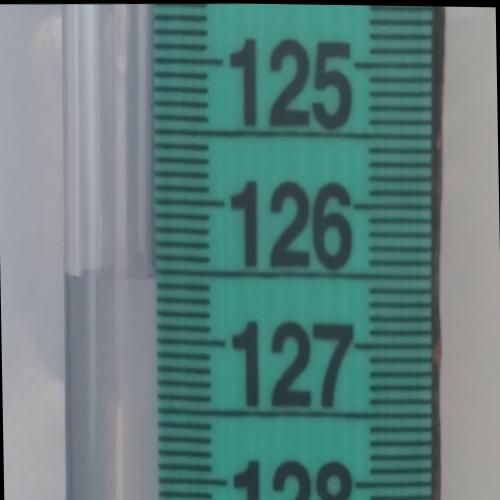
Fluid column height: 126.5 cm